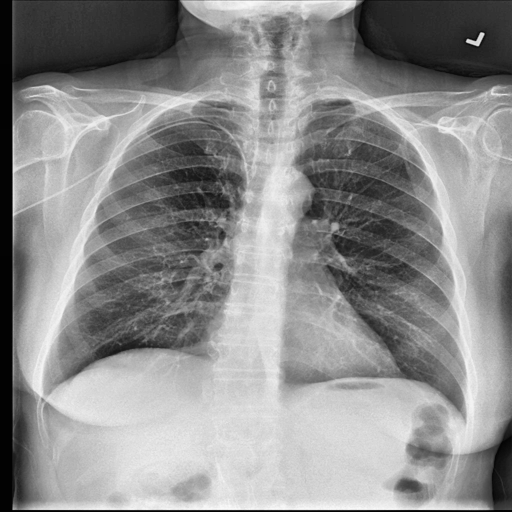
Finding: NORMAL